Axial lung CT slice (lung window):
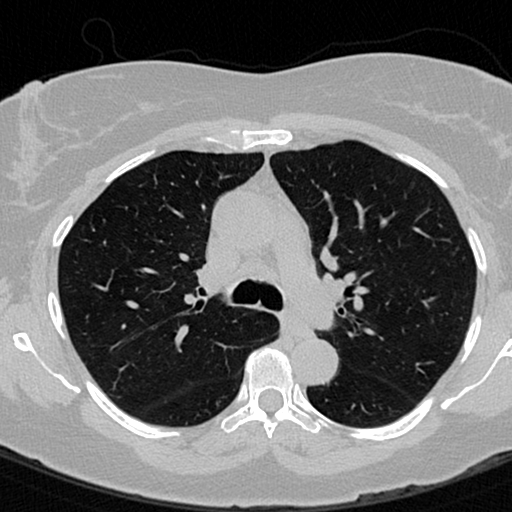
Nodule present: no